Question:
I sometimes see this icon in Eclipse when synchronizing repositories. It usually means that there will be some trouble as it doesn't want to disappear. I think it appears when Eclipse automatically builds a project while SVN is synchronizing. What does it mean? How does it differ from a blank blue arrow?
Edit: I asked on the Eclipse forum but nobody seems either to know or to bother writing an answer. I have no idea where in the huge source code of Eclipse and the various extensions resides the code that handles showing these icons. I would therefore be grateful if someone could point me in the right direction so I can investigate further.
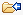
Answer: It's been some times since last post but I answer anyway.
the usual "white symbols" are :
- - -
The white arrow symbol means that the item has been replaced which means the file was scheduled for deletion and a new file with the same name was scheduled for addition in its place.
It corresponds to the SVN status letter R.
Hope this helps!
Nicolas